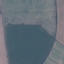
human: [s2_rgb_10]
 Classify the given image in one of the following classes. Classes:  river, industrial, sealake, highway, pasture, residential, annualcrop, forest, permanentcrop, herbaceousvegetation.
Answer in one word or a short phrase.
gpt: AnnualCrop